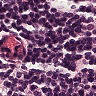
Metastatic tissue present: no